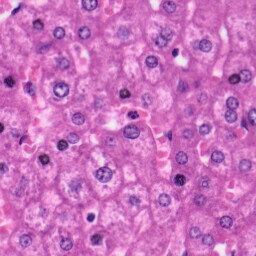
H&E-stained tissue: Liver